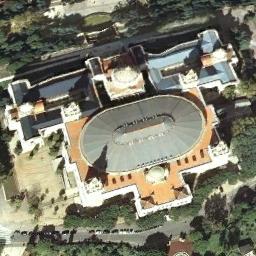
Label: palace